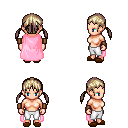
a pixel art fantasy rpg character, female body template, human, light skin, pink cape, white pants, white blonde twin-tailed hairstyle, leather bracers, brown slippers, four views (front, back, left, right), 2x2 character sprite sheet, small pixel art, hard edges, no anti-aliasing